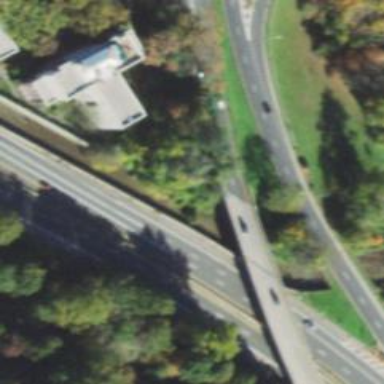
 categorized as trunk highway. This motorway allows high-speed traffic."